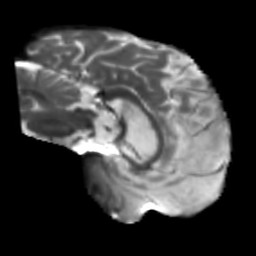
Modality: T2w
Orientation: sagittal
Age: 56
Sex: male
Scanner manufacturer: siemens
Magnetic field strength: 3 T
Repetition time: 5.25 s
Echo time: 0.08 s